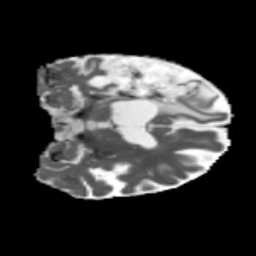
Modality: MD
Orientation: coronal
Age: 68
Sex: male
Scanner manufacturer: siemens
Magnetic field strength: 3 T
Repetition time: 5.47 s
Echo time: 0.0854 s